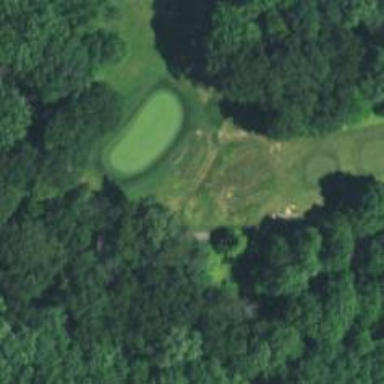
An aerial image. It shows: Golf hole.